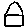
Label: house